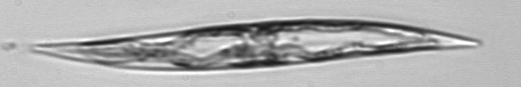
Label: Pleurosigma